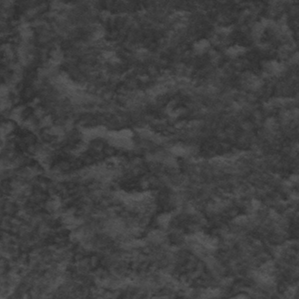
Label: frost